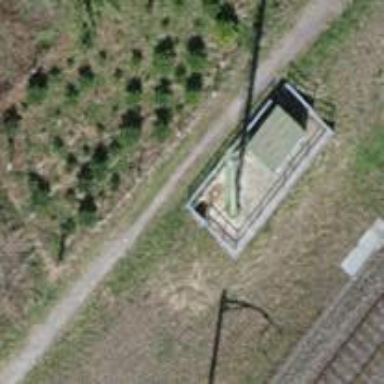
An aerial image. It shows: Mast tower used for communication.